Interaction volume radius: 10 \u00c5
Interaction volume height: 15 \u00c5
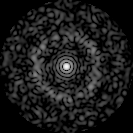
Disorder parameter: 0.8445